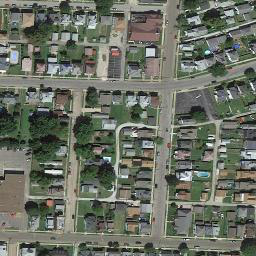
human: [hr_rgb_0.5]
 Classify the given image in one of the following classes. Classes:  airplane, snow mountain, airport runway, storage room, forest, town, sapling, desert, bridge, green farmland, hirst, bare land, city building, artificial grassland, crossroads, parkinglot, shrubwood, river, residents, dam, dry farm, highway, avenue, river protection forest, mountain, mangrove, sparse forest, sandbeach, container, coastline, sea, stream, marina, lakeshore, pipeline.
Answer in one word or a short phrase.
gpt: town